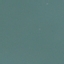
Land use / land cover: SeaLake